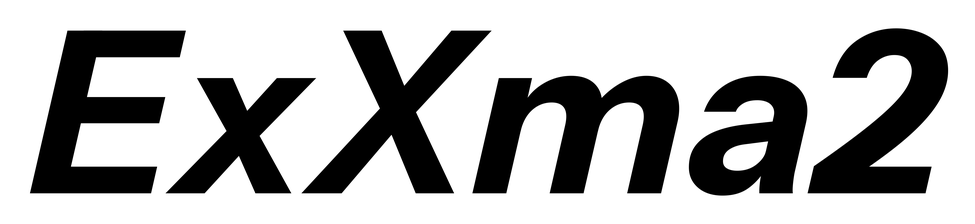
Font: InstrumentSans-Italic_Bold_Italic